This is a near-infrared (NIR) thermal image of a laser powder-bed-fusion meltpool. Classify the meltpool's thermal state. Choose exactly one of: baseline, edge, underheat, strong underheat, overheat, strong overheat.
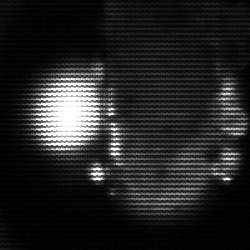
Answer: strong underheat